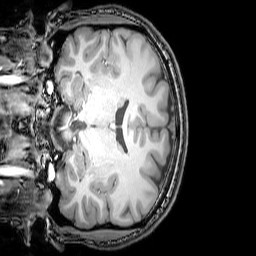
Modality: T1w
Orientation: coronal
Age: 24
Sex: male
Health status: healthy
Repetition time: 0.081 s
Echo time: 0.037 s